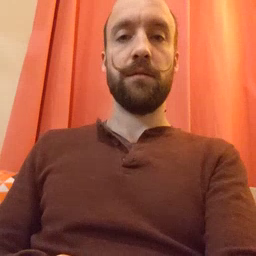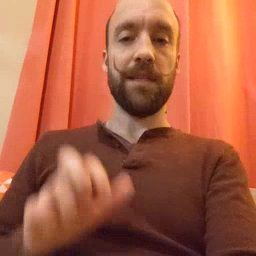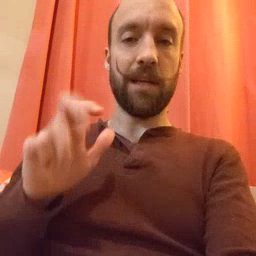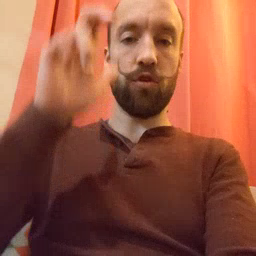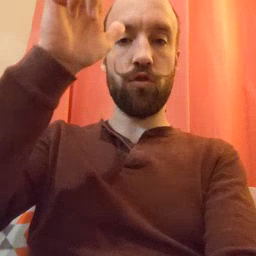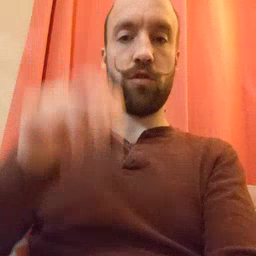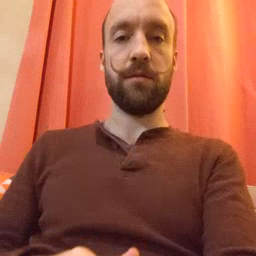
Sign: stairs